Field crop: tomato
Growth stage: 2
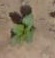
Species: solanum